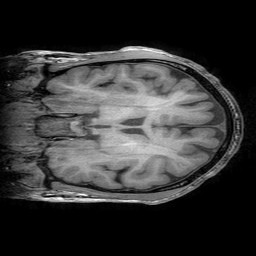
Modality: T1w
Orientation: coronal
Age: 35
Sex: male
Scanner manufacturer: ge
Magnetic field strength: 3 T
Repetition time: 0.0073 s
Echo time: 0.003 s